Field crop: maize
Growth stage: 1
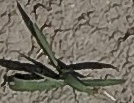
Species: sorghum